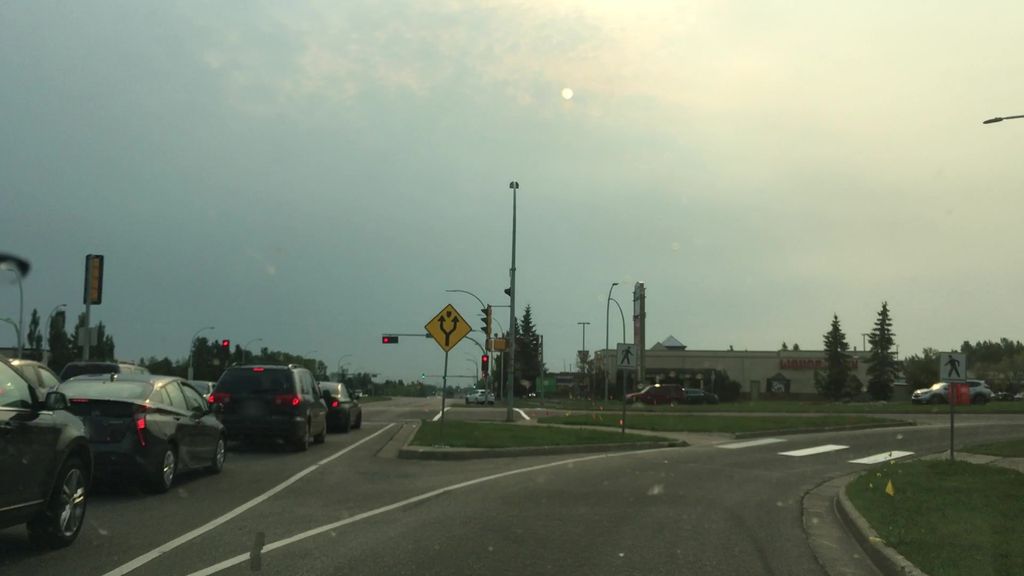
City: edmonton